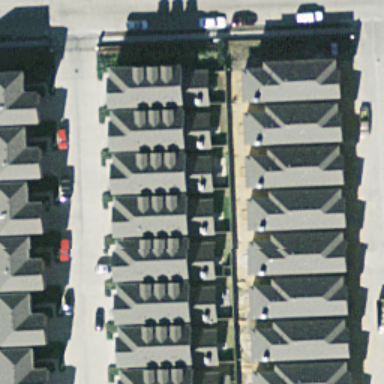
This is a dense residential area .